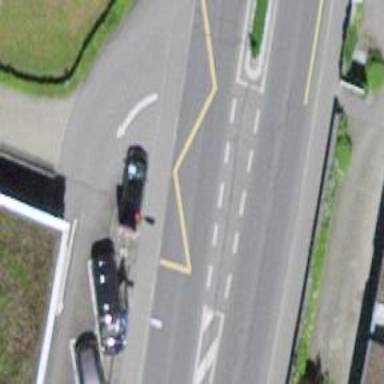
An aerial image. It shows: Asphalt platform for public transport.